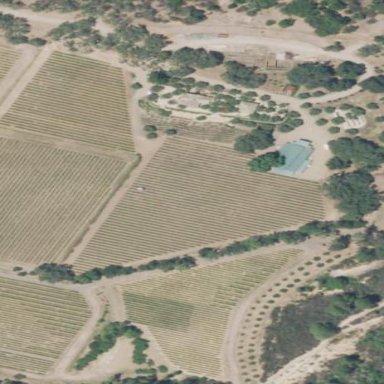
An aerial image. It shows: Vineyard growing wine grapes.